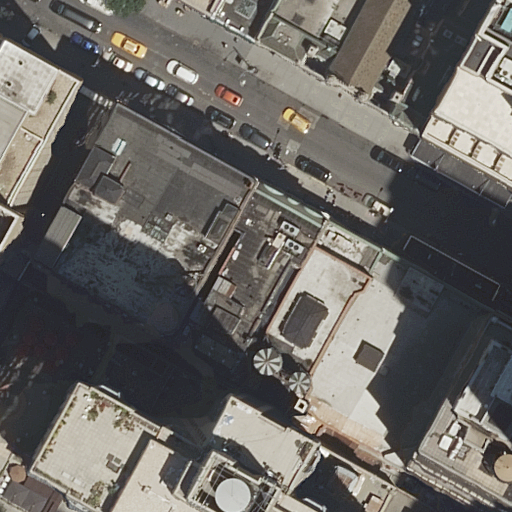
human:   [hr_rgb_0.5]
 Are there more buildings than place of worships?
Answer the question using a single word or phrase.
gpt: yes

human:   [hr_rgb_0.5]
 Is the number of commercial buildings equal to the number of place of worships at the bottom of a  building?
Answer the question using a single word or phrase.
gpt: yes

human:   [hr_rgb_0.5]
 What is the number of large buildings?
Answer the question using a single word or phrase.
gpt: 5

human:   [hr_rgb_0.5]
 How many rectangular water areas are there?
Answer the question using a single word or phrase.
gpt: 0

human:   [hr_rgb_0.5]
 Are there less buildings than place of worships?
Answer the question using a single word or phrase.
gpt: no

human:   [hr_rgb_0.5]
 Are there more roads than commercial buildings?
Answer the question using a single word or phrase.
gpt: yes

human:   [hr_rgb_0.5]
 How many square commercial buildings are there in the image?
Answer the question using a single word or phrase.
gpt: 0

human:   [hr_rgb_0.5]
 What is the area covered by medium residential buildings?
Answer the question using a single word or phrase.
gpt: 1580m2

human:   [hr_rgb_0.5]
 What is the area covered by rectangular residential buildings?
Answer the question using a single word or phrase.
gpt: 2872m2

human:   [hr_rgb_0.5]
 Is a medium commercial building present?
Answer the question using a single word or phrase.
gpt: no

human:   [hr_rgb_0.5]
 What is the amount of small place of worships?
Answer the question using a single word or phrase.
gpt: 0

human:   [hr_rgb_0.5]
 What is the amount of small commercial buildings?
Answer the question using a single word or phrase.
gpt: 0

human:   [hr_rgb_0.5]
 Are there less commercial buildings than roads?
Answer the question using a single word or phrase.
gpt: yes

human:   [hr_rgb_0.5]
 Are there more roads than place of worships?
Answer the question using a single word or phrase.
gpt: no

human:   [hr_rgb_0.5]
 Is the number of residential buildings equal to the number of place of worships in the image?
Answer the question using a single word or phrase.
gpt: no

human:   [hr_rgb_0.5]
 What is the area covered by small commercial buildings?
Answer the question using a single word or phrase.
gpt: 0m2

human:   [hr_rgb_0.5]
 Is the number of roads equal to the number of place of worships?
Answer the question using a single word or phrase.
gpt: yes

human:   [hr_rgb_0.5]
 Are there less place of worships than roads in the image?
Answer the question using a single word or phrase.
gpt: no

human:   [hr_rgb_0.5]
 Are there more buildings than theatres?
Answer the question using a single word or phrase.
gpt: yes

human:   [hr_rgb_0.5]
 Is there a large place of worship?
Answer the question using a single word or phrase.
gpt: yes

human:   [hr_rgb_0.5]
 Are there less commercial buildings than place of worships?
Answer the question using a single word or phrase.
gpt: yes

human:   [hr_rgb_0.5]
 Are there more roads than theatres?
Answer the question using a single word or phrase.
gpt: no

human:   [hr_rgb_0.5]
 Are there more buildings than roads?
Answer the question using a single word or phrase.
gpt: yes

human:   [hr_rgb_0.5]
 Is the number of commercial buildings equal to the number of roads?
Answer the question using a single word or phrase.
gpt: no

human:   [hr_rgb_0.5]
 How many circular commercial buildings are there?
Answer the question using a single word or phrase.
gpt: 0

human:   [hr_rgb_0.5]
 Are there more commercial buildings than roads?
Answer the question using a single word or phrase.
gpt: no

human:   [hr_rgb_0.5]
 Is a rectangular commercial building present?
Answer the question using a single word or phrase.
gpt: no

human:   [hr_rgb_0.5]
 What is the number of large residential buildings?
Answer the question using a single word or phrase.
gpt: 4

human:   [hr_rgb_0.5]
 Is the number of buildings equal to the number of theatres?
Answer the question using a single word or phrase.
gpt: no

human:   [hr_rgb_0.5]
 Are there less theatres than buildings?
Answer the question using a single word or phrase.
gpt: yes

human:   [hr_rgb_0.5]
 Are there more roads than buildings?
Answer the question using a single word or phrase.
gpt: no

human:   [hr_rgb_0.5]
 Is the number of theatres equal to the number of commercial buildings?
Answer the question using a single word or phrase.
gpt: no

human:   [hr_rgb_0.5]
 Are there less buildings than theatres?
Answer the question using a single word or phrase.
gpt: no

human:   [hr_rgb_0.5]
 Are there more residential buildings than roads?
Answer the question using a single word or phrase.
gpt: yes

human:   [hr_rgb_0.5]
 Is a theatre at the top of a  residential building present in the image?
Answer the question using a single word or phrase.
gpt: no

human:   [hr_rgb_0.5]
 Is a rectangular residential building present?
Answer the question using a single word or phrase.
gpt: yes